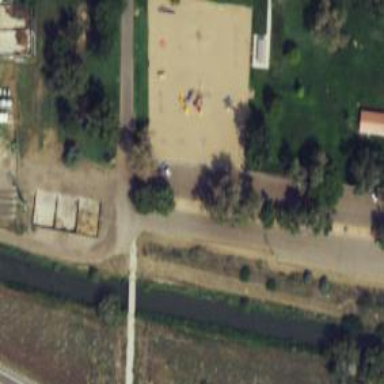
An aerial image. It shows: Playground with sand surface.